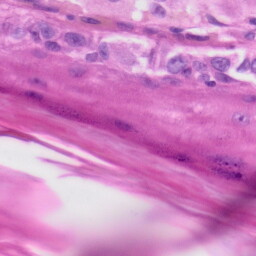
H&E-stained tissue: Skin